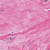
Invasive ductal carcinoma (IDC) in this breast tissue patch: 0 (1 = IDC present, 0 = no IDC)